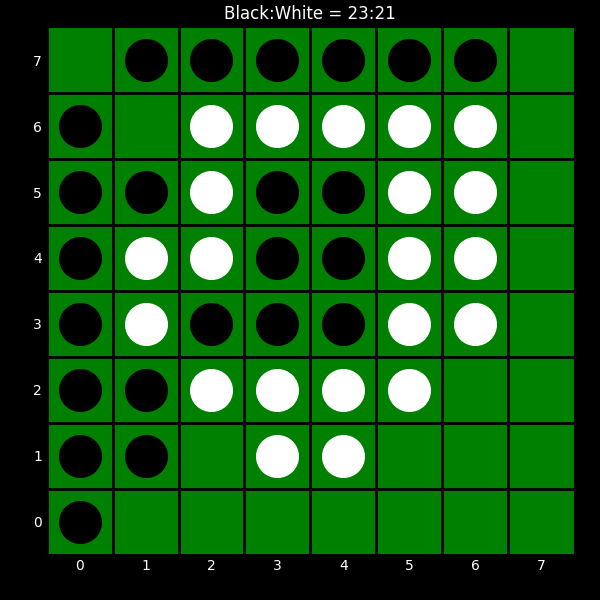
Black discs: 23
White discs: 21